Aerial crown-view tile of a tropical tree (Barro Colorado Island, Panama), acquired 20250217:
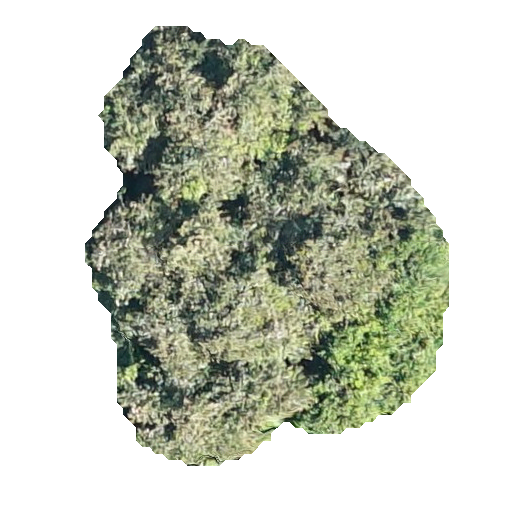
Species: Luehea seemannii
GBIF accepted scientific name: Luehea seemannii
Crown area: 166.891 m²